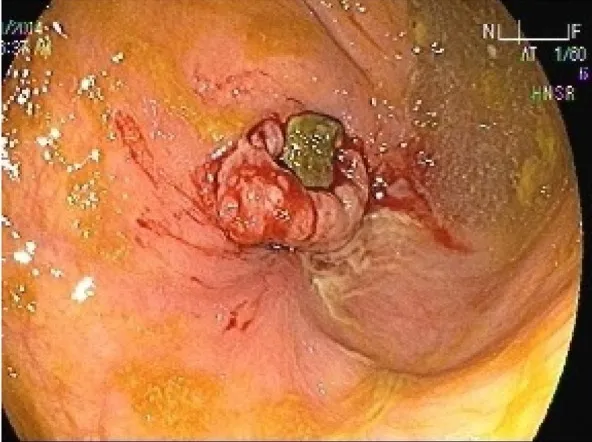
Colonoscopy picture showing small solid structure found in the cecum.
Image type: endoscopy (gi_endoscopy)